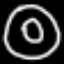
Label: donut